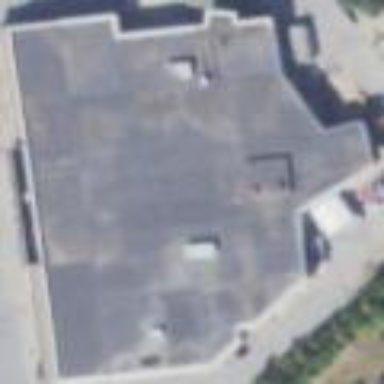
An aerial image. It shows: Hardware shop located within building.